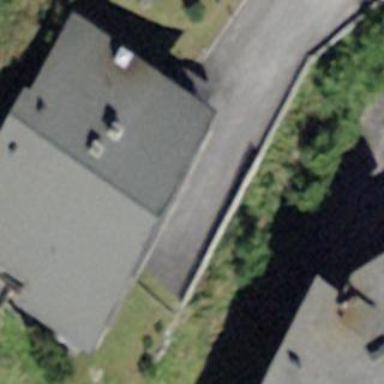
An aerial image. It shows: Building with tile roof.